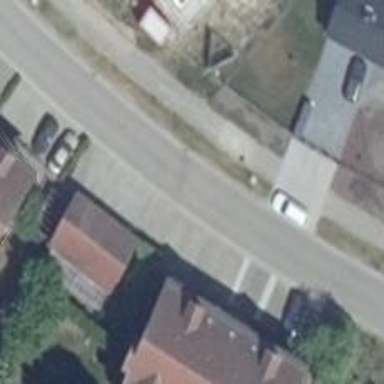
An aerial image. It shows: Residential road with asphalt surface. There is diagonal parking on the left side.